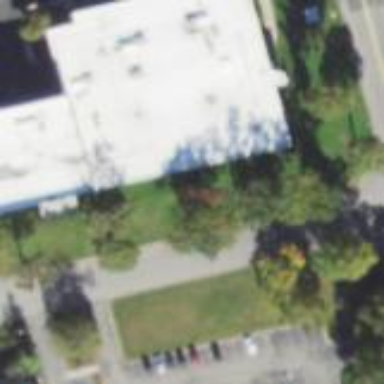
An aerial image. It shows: Commercial building.